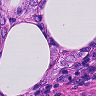
Metastatic tissue present: yes